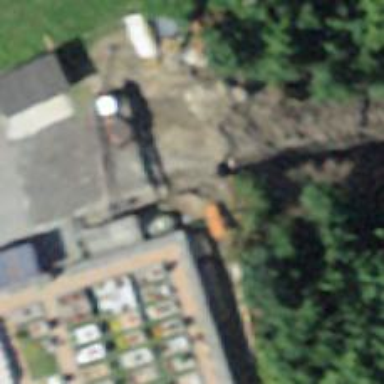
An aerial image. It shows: Recycling container for green waste at the recycling facility.